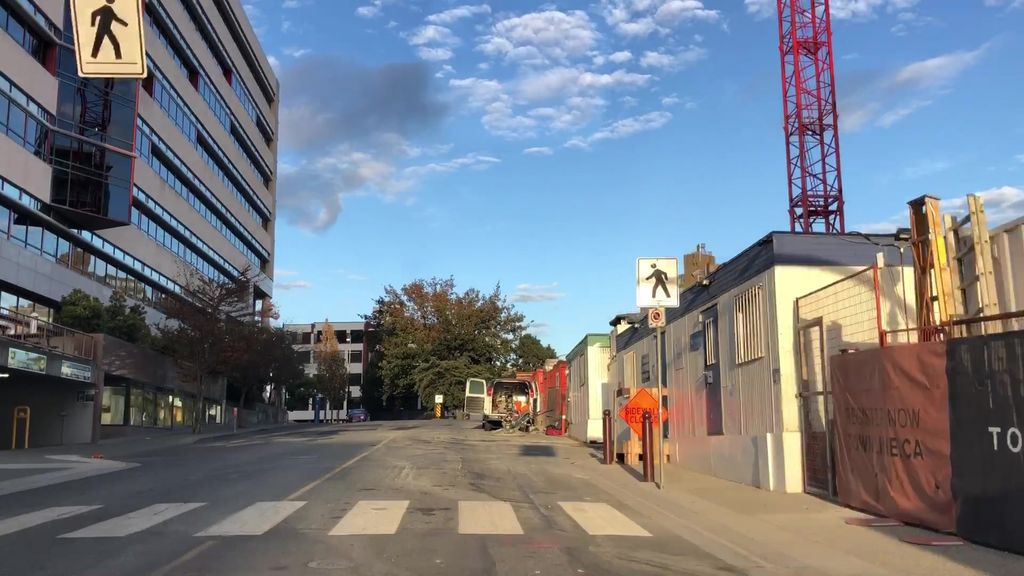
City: victoria